Question: I have a tag-based search form (just like the tag-based text boxes you see on Facebook or S/O where you enter a word and press the corresponding delimiter key on the keyboard)
On my website, you type a word in the text field, and press enter to 'confirm' or 'accept' that keyword, which enables you to enter another.
The problem with this is, that even though you may have finished entering your search query, pressing enter does not submit the form (obviously), because e.preventDefault() has been enabled so i can use enter button to accept/confirm each tag.
What I want to do is, instead of (albeit, slightly) inconveciencing my users, is to submit the form when they press enter if they have not entered any (or any new) tags.
I'll try to explain it more clearly with this image:

Would this at all be possible?
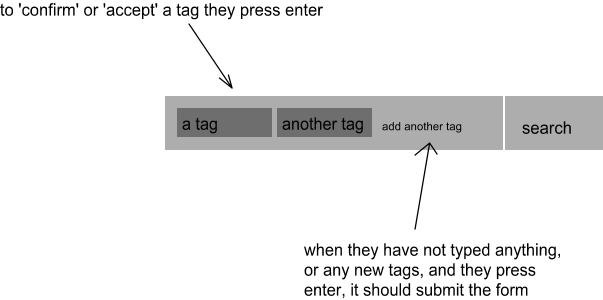
Answer: '''
$("#tags").keyup( function(e){
if ( e.which === 13 ) {
if ( /*value is not empty*/ ) { //add tag
} else {
$("#formID").submit();
}
}
});
'''
i think that this is what you are looking for